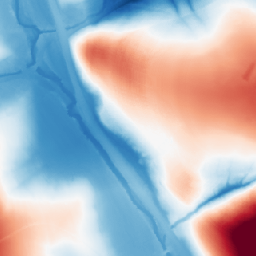
Category: morphological
Decomposition family: tophat_combined
Decomposition parameters: size: 100
Upsampling method: nearest
Upsampling parameters: scale: 8
Upsampling scale: 8